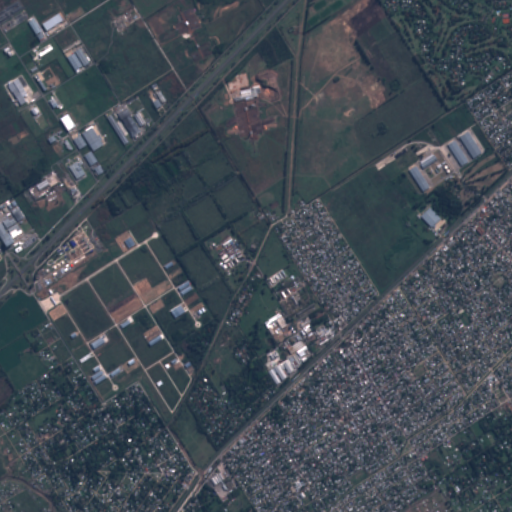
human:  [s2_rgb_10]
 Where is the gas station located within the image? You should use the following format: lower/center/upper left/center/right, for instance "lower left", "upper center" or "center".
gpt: The gas station is located in the center right of the image.
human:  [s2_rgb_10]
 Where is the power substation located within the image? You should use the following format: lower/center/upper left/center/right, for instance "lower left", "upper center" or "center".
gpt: The power substation is located in the center of the image.
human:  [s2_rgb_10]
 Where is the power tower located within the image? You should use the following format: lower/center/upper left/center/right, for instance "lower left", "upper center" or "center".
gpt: The power tower is located in the center left of the image.
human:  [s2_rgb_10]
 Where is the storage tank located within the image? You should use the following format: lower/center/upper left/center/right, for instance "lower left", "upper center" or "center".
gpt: The storage tank is located in the lower right of the image.
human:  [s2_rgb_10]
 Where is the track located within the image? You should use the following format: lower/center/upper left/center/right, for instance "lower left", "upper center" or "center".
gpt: There is no track in the image.